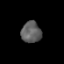
Tissue: prostate
Cell type: Epithelial cells
Senescence score: 0.3279
Nuclear area (px): 411
Mean DAPI intensity: 95.672